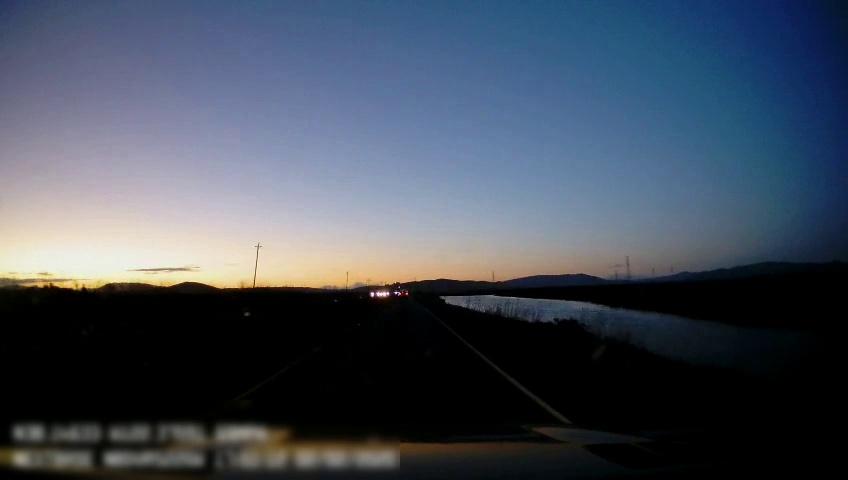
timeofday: Dusk/Dawn/Twilight
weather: Sunny
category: Drivable Space
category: Lanes | Current Lane
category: Lanes | Current Lane